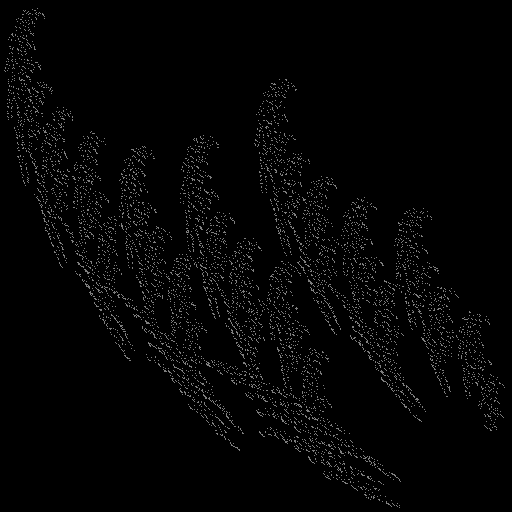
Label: spiderbrake